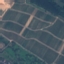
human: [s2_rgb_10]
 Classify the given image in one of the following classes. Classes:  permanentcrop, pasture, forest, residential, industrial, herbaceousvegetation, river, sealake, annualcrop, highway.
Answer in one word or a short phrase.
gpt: PermanentCrop